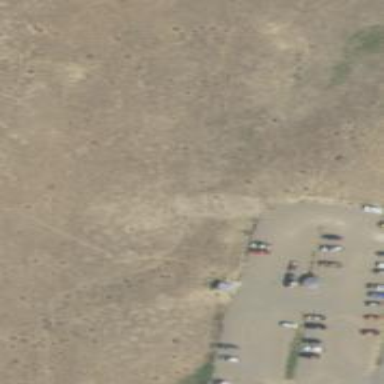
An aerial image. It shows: Parking area with fine gravel surface.